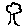
Label: tree